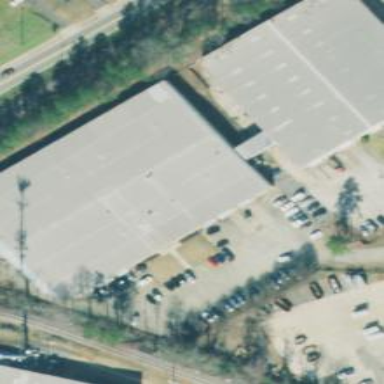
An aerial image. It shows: Industrial building housing army shop.